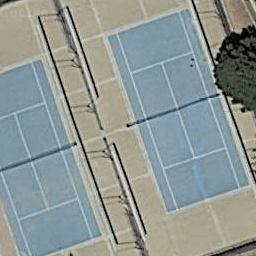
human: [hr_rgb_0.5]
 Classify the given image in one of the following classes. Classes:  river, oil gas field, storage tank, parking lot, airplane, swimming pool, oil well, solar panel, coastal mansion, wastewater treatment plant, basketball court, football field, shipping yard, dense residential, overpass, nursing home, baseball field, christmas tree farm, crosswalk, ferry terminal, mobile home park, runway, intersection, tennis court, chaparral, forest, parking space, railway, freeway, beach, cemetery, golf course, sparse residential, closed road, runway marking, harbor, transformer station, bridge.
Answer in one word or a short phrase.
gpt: tennis court